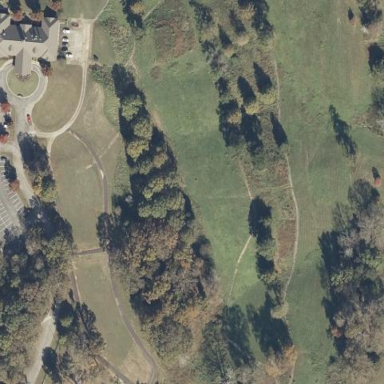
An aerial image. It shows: Grassy area designated as golf fairway.